Question: I have a 'Province' object, with 'ProvinceCode' and 'ProvinceName' properties. I want to display both in a Visual Webgui (Winforms-based) combobox, with a tab between them.
I am using the PropertyChanged - Format event, as suggested by Eliran's answer to <URL> question:
'''
private void Province_Format(object sender, ListControlConvertEventArgs e)
{
string provCode = ((Province)e.ListItem).ProvinceCode;
string provName = ((Province)e.ListItem).ProvinceName;
e.Value = provCode + " " + provName;
}
'''
When the combobox is rendered, the tab displays properly in the textbox area, but displays as a single space in the listbox area.
Does a Winforms combobox support tabs in its listbox area?
Now have enough reputation to add a picture.

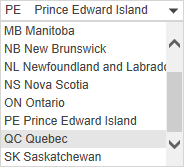
Answer: Simplest way to achieve this, if your goal is strictly text spacing for display, is to just define and use your own "tab":
'''
public const string TEXT_TAB = " ";
private void Province_Format(object sender, ListControlConvertEventArgs e)
{
string provCode = ((Province)e.ListItem).ProvinceCode;
string provName = ((Province)e.ListItem).ProvinceName;
e.Value = provCode + TEXT_TAB + provName;
}
'''